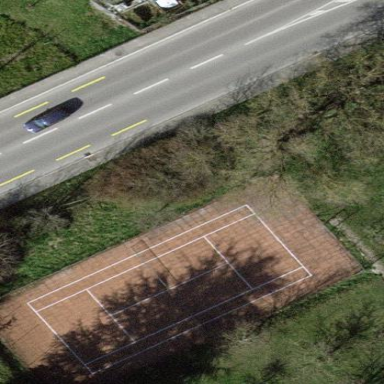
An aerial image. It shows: Tennis court on pitch designated for leisure land.